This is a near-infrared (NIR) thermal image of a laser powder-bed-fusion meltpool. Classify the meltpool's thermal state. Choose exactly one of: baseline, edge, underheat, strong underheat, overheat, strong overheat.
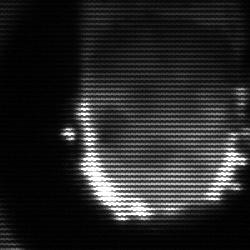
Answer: baseline